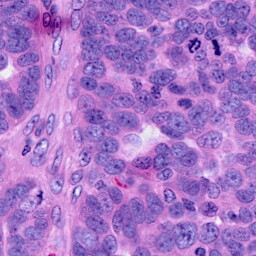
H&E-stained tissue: Ovarian